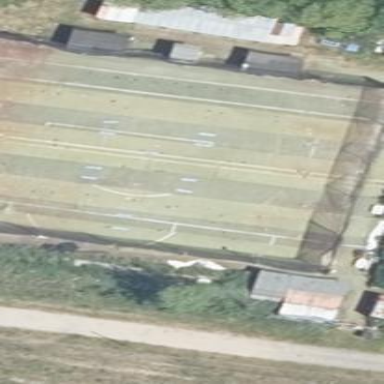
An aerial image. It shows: Paintball pitch for leisure and sport.